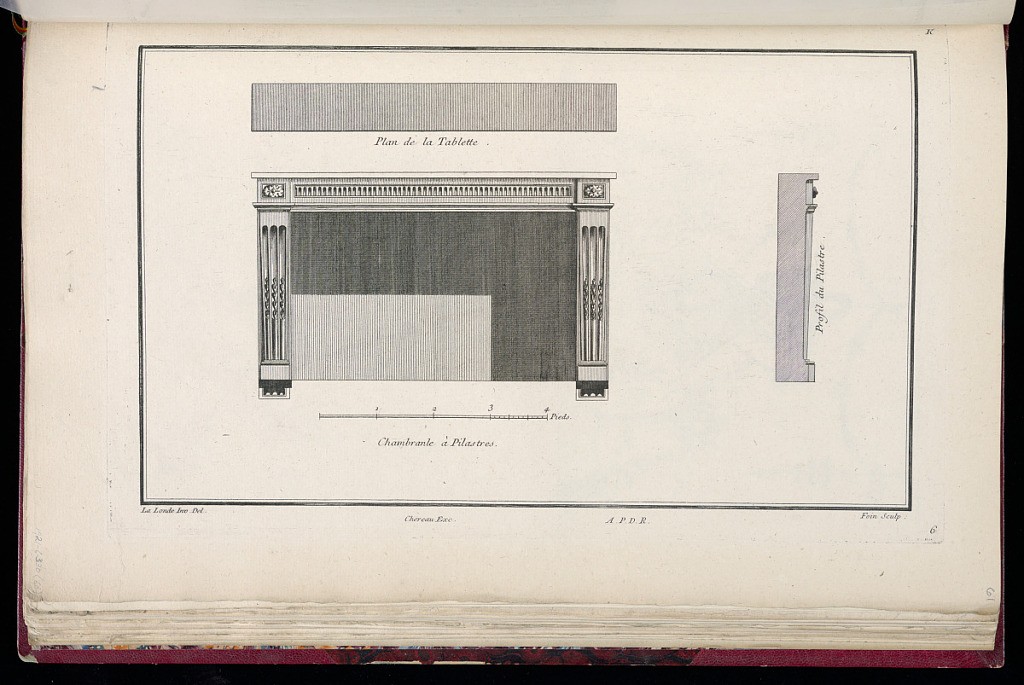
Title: Chambranle à Pilastres
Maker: Richard de Lalonde, French, active 1780–96
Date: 1775-1788
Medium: Etching on off-white laid paper
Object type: Print
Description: Elevation of a doorframe with pilasters. Either side has a fluted pilaster with a rosette at the top, and a fluted design across the shelf at the top. Below the elevation is a scale bar of four French feet ("4 Pieds"). The profile of the pilasters is on the right of the plate; the cross section of the top shelf is at the top of the plate. The plate is signed and numbered.